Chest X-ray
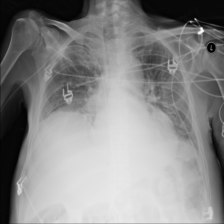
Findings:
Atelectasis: positive
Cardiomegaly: negative
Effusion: negative
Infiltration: negative
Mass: negative
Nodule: negative
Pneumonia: positive
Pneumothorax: negative
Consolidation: negative
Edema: negative
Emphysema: negative
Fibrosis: negative
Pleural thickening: negative
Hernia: negative